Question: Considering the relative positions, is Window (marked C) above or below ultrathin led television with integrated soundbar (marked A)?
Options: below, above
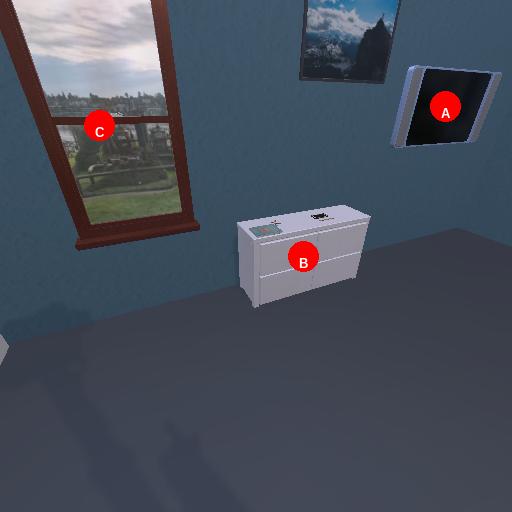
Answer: below